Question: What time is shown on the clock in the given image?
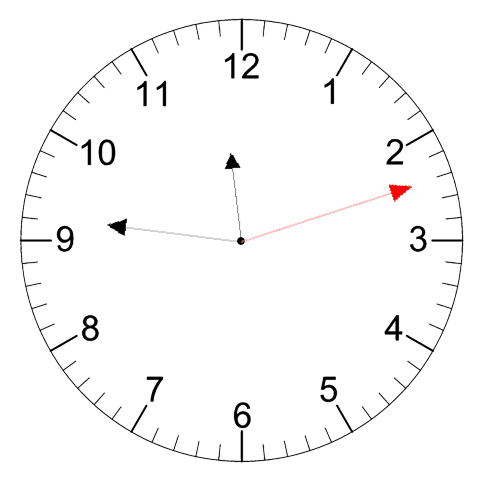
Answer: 11:46:12